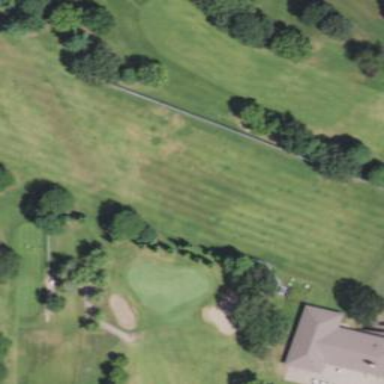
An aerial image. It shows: Grassy area designated as driving range for golf.